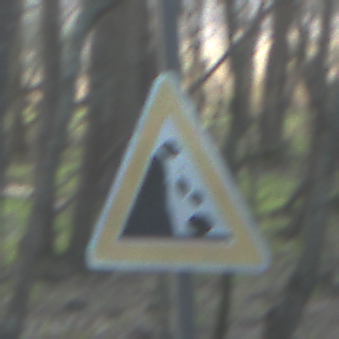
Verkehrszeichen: SteinschlagLinks
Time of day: SunriseSunset
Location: Outdoor (Nature)
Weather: Clear
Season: Winter
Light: Natural